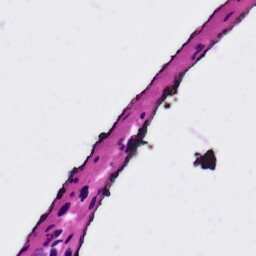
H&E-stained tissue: Ovarian